Field crop: maize
Growth stage: 2
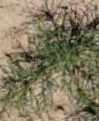
Species: salsola